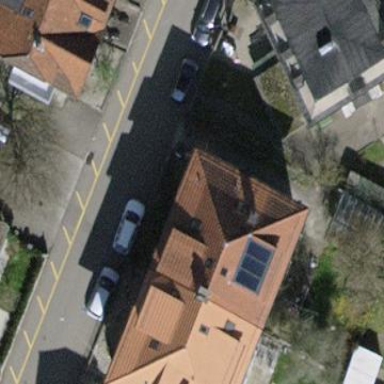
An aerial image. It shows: Hipped roof apartment building.